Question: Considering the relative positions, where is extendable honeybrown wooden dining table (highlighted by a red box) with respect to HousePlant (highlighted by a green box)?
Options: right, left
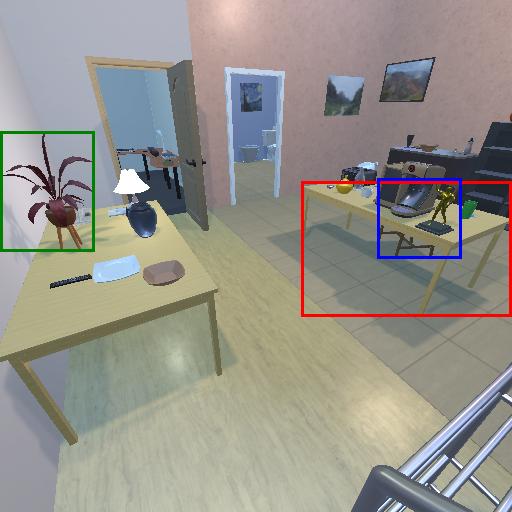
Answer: right